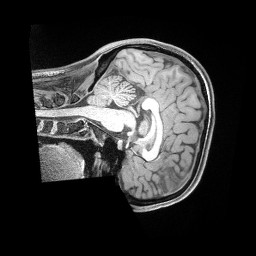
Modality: T1w
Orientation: sagittal
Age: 33
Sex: female
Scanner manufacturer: siemens
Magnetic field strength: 3 T
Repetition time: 2 s
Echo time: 0.00211 s